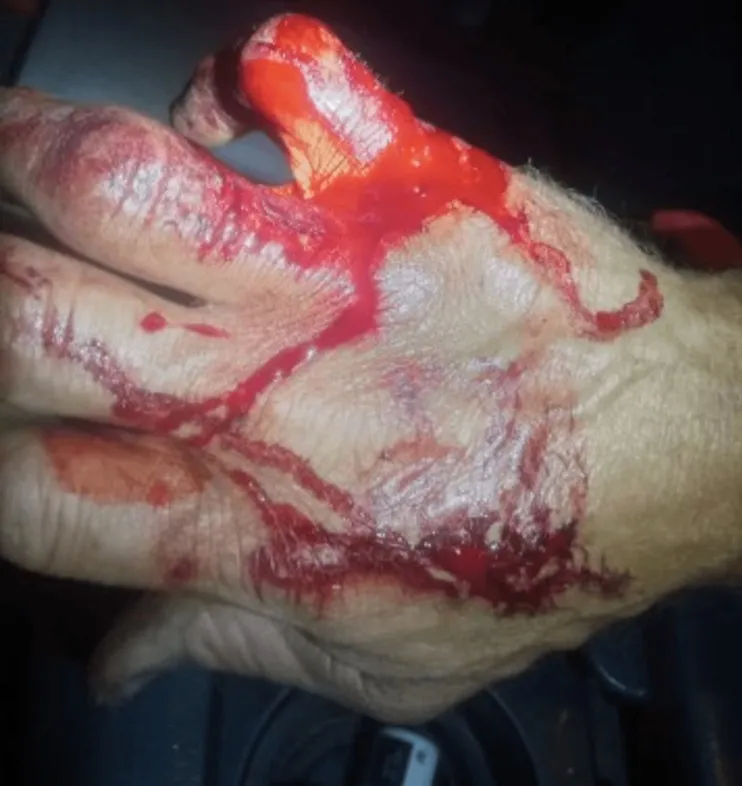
Hand trauma immediately after alligator bite.
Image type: medical_photograph (other_medical_photograph)